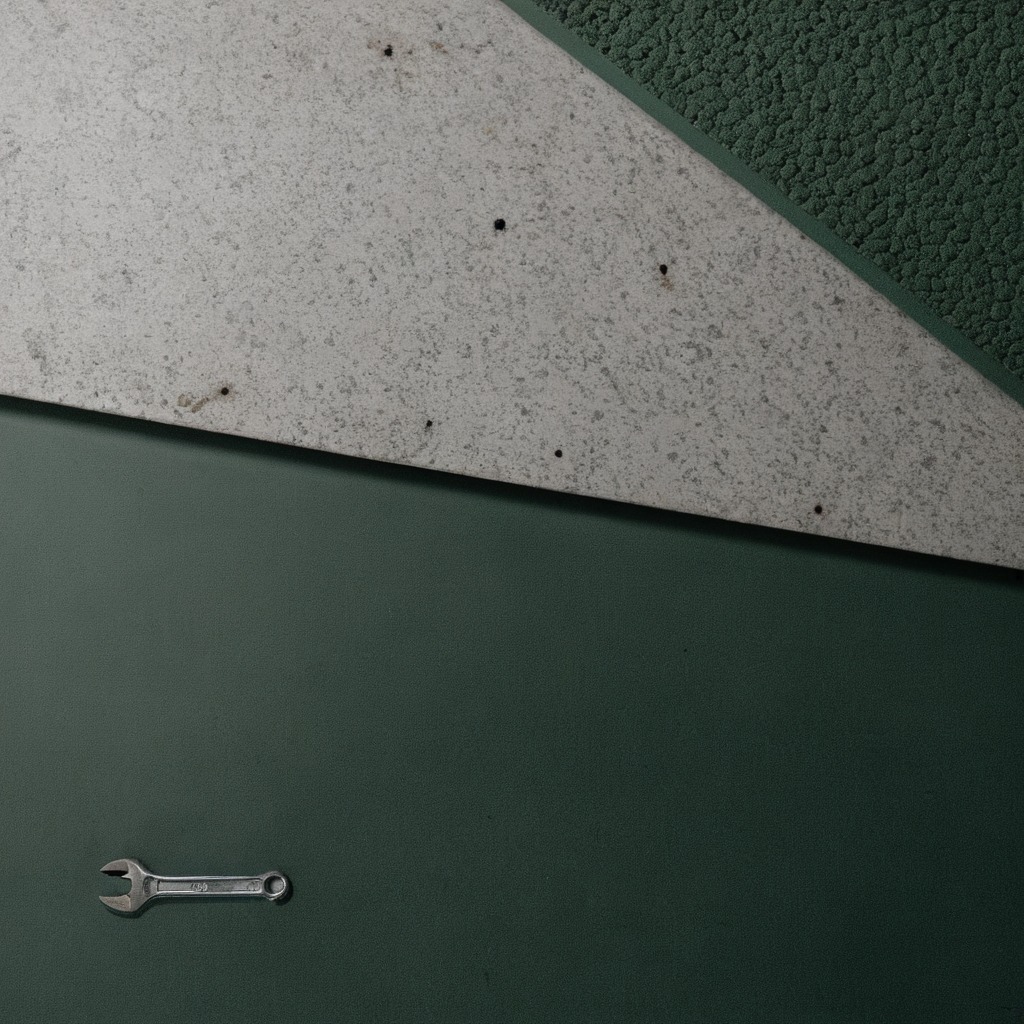
An wrench is lying on the clean granite tabletop inside a workshop under bright overhead lighting crisp shadows high clarity worn but beneath the mat.